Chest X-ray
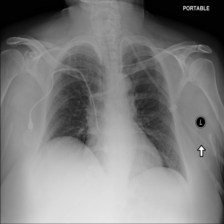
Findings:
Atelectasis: negative
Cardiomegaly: negative
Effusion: negative
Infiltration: negative
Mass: negative
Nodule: negative
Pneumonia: negative
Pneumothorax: negative
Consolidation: negative
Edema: negative
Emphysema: negative
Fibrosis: negative
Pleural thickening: negative
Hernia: negative